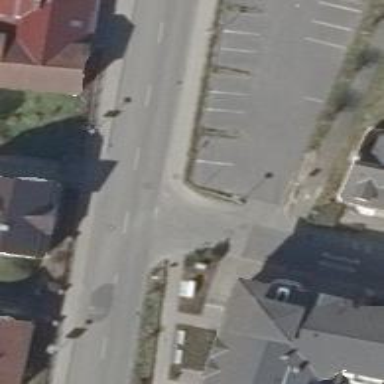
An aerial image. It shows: Residential road with asphalt surface. Both sides have sidewalks.